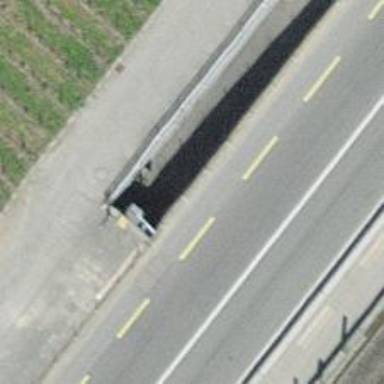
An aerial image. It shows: Service road going through tunnel.